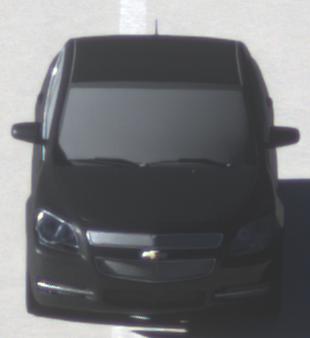
Make: Chevrolet
Model: Malibu 2.4
Detailed model: Malibu
Model produced from: 2012/07
Model produced until: 2014/08
Doors: 4
Color: black
Road condition: dry road
Daytime: sunrise or sunset
Contrast: medium contrast